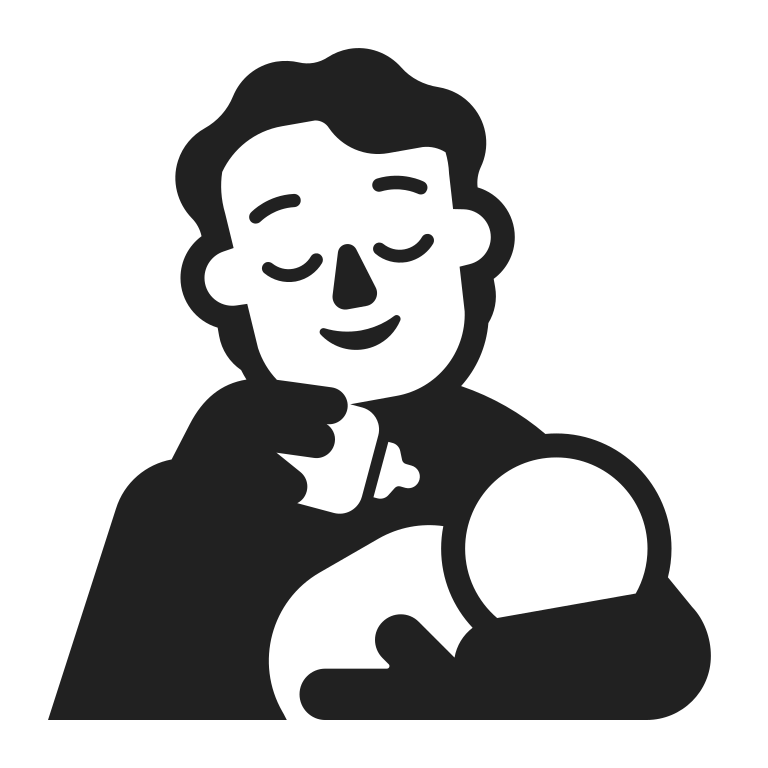
person feeding baby high contrast default